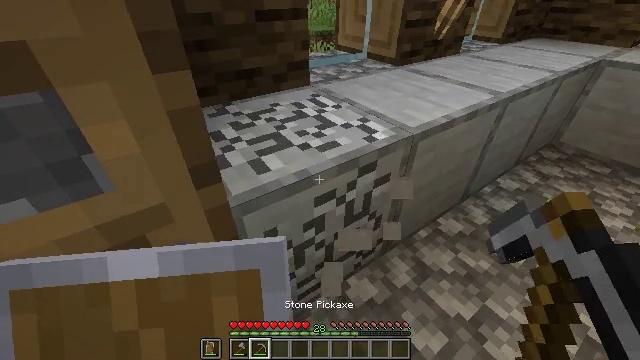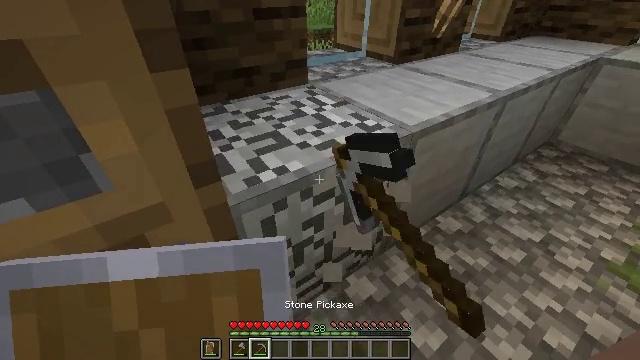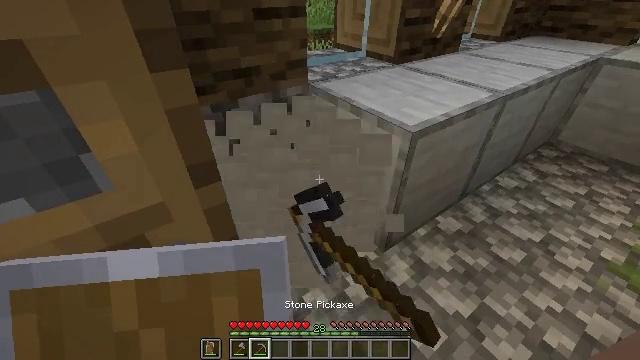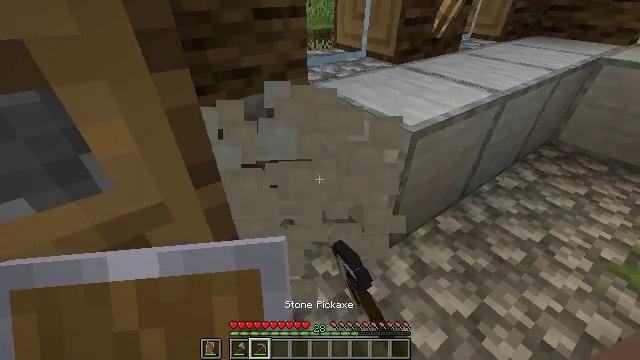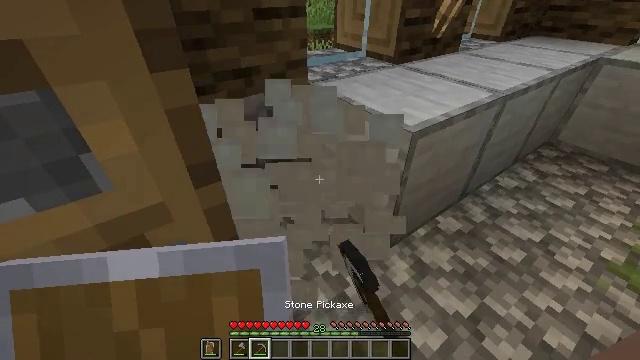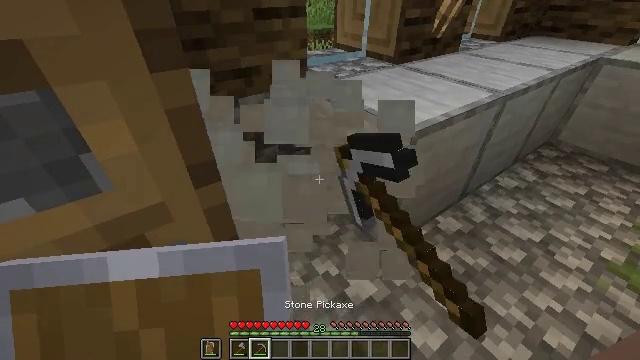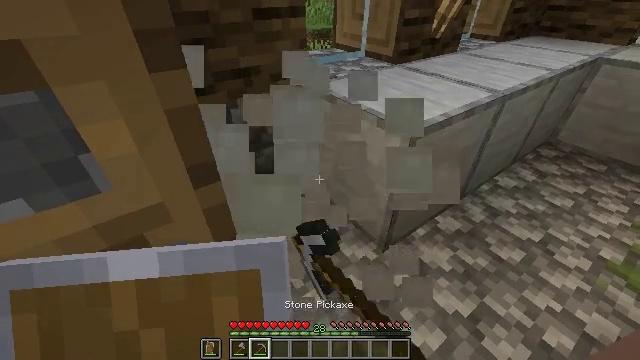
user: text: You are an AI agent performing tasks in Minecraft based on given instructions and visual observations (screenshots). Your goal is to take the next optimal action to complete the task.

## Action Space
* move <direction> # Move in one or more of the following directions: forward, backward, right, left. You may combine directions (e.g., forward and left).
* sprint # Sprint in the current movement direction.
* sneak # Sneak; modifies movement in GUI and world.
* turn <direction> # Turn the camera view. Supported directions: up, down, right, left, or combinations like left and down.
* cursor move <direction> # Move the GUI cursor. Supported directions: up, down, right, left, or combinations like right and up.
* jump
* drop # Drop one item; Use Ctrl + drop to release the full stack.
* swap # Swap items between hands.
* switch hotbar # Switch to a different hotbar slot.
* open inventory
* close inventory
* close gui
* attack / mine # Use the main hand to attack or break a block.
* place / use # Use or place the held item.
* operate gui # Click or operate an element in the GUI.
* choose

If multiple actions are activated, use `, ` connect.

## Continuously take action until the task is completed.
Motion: motion action
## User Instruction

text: Gather smooth stone from the ground.
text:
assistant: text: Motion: attack / mine
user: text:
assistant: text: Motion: attack / mine
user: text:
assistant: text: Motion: attack / mine
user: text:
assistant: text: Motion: attack / mine
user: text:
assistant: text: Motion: attack / mine
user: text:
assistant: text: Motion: attack / mine
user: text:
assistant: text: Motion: no_op